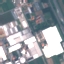
Label: Industrial